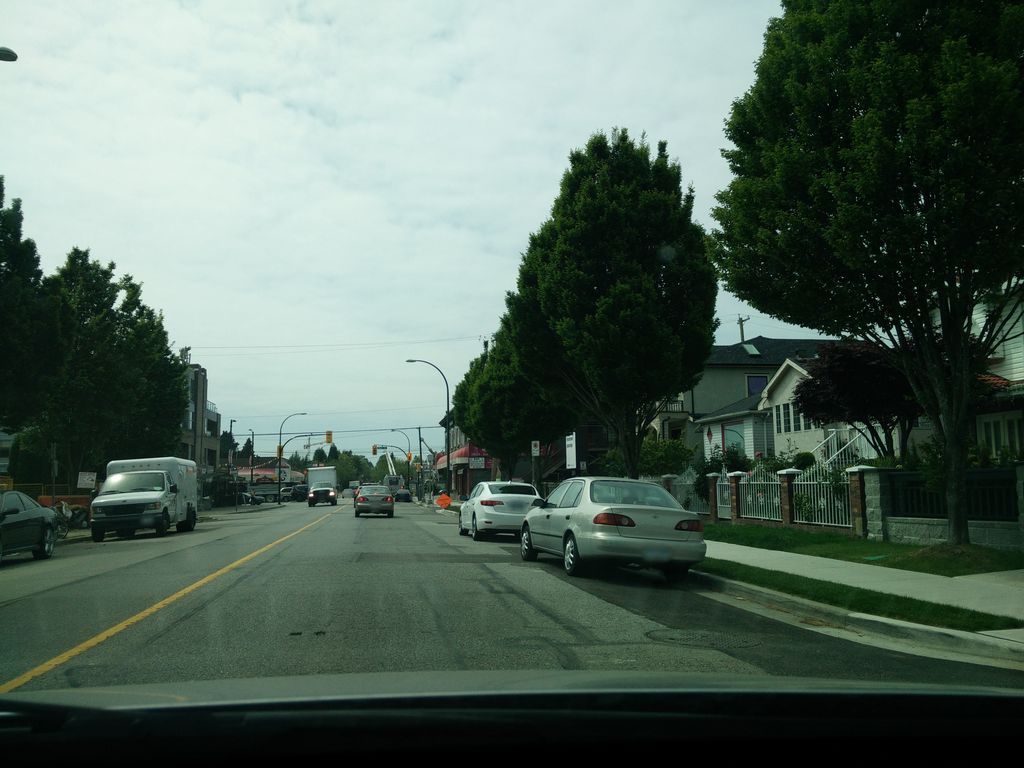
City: vancouver